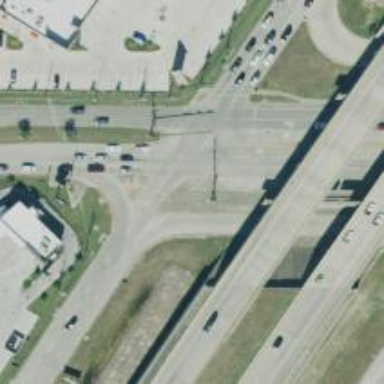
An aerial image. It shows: Secondary road with frontage road alongside.